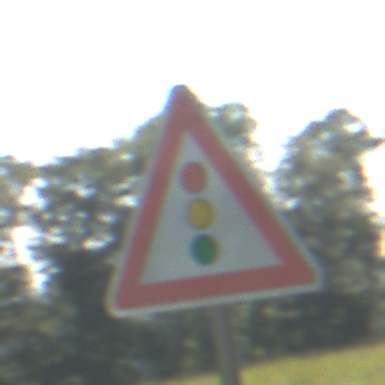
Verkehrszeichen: Lichtzeichenanlage
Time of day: Midday
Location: Outdoor (Nature)
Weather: Clear
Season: NotSpecified
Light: Natural